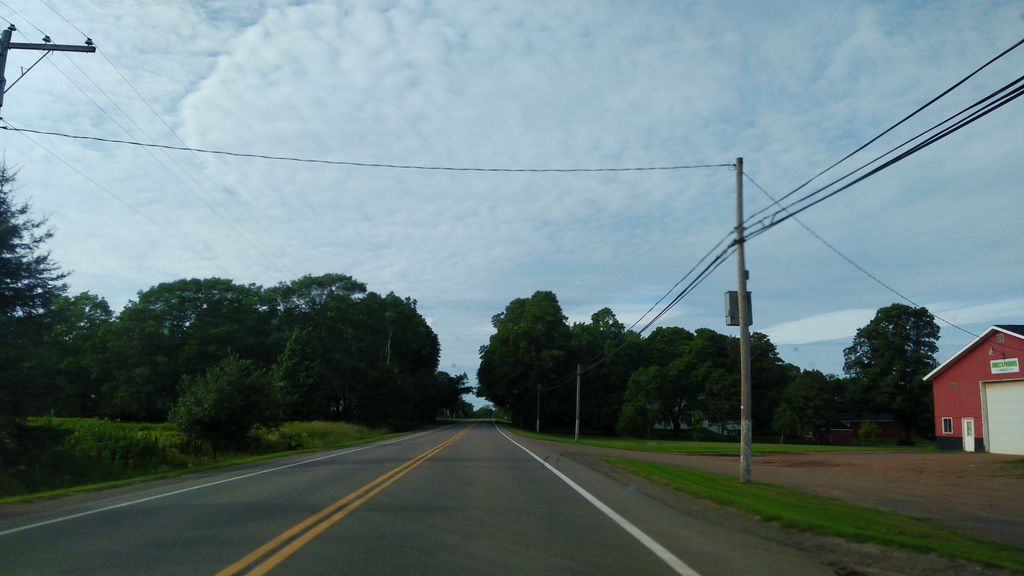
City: charlottetown